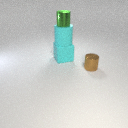
large cyan rubber cylinder above large cyan rubber cube